A bearing vibration time series has been folded into this square grayscale image, one row per segment of consecutive samples. What is the most likely bearing condition (normal, inner_race, outer_race, ball)?
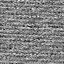
Answer: normal